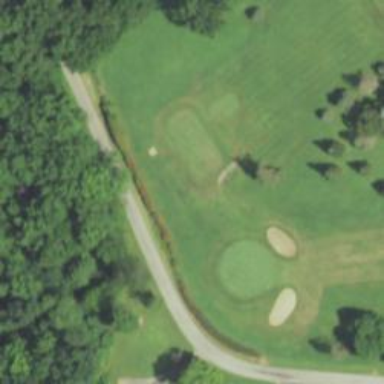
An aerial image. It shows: Path used for both walking and golf.